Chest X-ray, PA view. Patient: 56 years old, sex F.
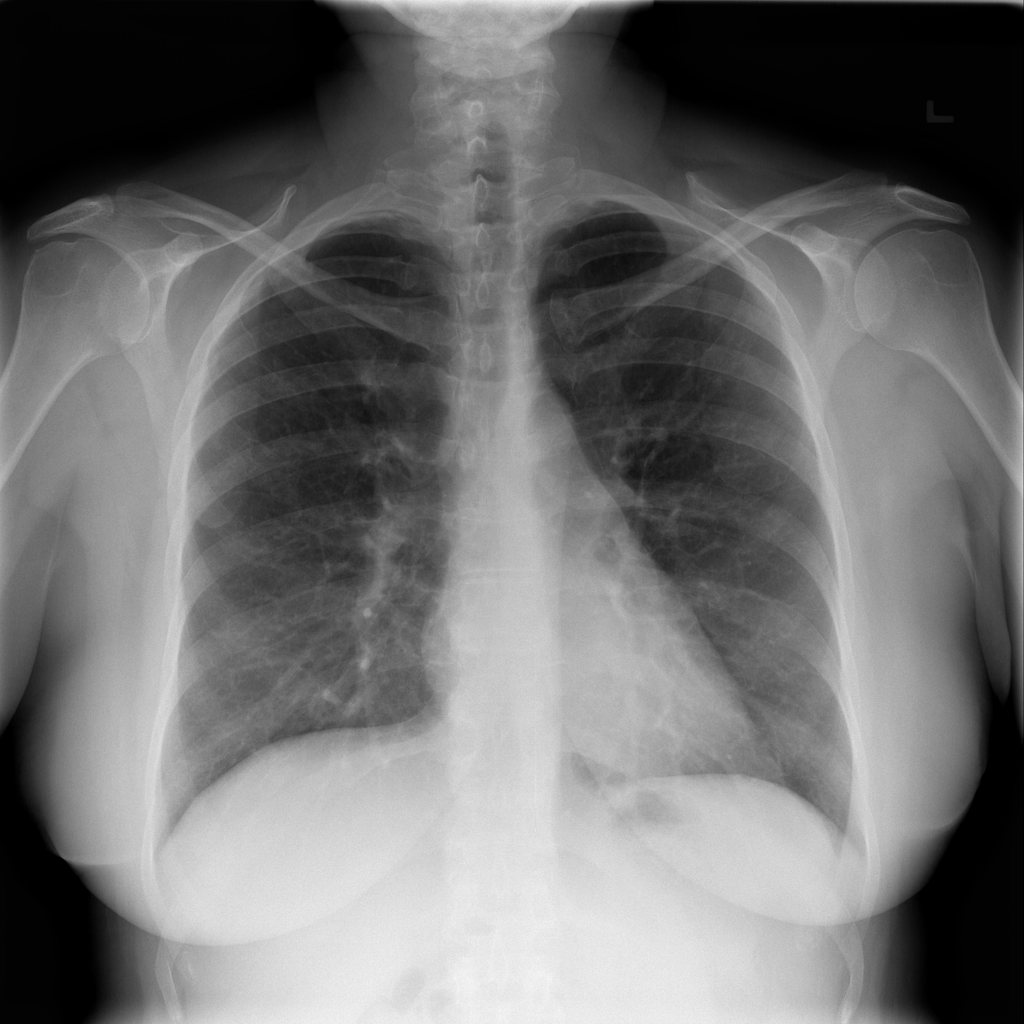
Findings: No Finding